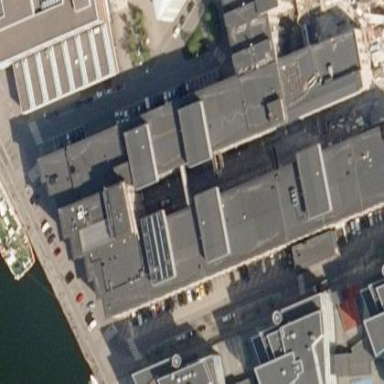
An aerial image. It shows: Public building that serves as arts center.